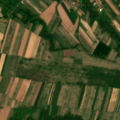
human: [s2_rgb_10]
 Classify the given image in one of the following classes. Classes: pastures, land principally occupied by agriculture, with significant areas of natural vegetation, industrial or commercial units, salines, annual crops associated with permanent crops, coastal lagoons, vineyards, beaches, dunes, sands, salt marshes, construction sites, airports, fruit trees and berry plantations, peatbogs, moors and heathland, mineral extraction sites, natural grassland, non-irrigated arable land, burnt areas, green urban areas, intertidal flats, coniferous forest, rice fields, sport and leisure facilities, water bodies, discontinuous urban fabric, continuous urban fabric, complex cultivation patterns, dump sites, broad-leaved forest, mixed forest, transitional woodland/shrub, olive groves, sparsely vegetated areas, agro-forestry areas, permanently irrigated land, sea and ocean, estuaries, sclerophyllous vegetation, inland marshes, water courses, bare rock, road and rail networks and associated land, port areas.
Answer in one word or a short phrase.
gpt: discontinuous urban fabric, non-irrigated arable land, fruit trees and berry plantations, land principally occupied by agriculture, with significant areas of natural vegetation, broad-leaved forest